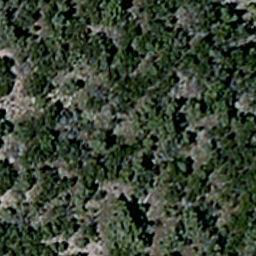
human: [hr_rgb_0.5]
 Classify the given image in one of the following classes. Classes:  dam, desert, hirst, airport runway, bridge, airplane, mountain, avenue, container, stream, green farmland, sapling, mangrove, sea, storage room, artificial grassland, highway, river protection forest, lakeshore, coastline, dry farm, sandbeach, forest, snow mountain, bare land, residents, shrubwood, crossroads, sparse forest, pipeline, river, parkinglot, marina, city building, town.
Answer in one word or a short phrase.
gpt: sparse forest